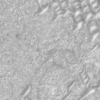
Label: not_dusty